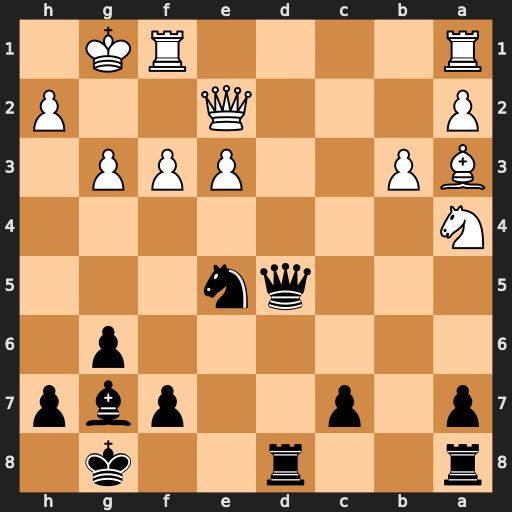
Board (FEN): r2r2k1/p1p2pbp/6p1/3qn3/N7/BP2PPP1/P3Q2P/R4RK1
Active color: b
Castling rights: -
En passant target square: -
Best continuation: Nxf3+ Qxf3 Qxf3 Rxf3 Bxa1